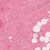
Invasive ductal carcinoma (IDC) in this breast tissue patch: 0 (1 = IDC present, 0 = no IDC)